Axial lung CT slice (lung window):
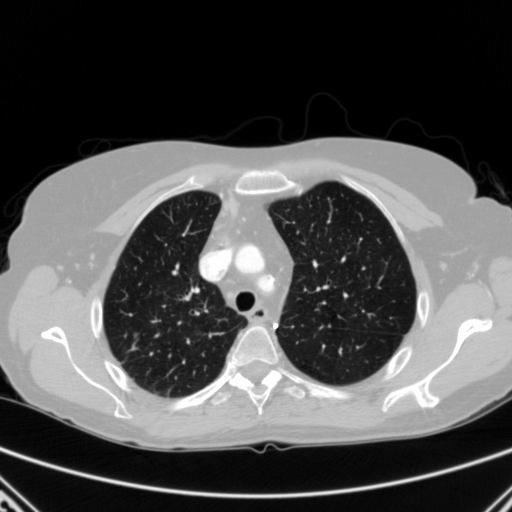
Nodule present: no